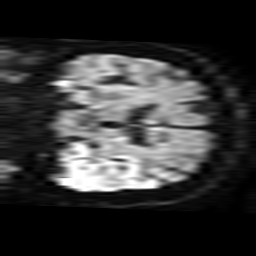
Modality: TRACE
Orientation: coronal
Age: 50
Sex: male
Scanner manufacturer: philips
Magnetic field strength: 3 T
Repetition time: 4.106 s
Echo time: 0.06119 s